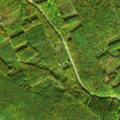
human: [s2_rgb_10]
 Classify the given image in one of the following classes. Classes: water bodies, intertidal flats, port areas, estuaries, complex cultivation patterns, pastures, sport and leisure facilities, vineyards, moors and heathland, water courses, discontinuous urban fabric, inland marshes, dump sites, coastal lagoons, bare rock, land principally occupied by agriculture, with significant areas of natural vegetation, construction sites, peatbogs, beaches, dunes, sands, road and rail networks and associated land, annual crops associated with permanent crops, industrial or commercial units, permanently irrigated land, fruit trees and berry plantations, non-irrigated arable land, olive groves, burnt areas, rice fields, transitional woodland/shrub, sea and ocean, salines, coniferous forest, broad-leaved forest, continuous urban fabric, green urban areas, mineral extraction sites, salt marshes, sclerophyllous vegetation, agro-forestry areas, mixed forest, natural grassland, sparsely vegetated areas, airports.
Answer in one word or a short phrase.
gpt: broad-leaved forest, transitional woodland/shrub